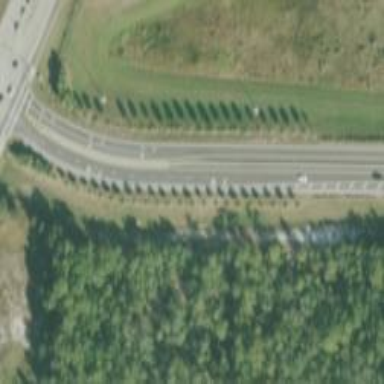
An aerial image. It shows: Folded diamond junction on motorway link.